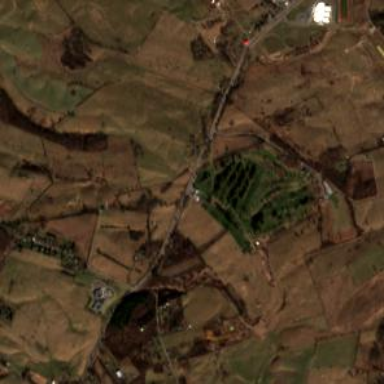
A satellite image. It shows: Golf course.